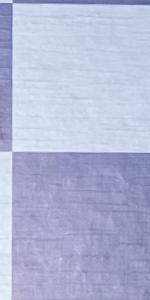
Label: Empty